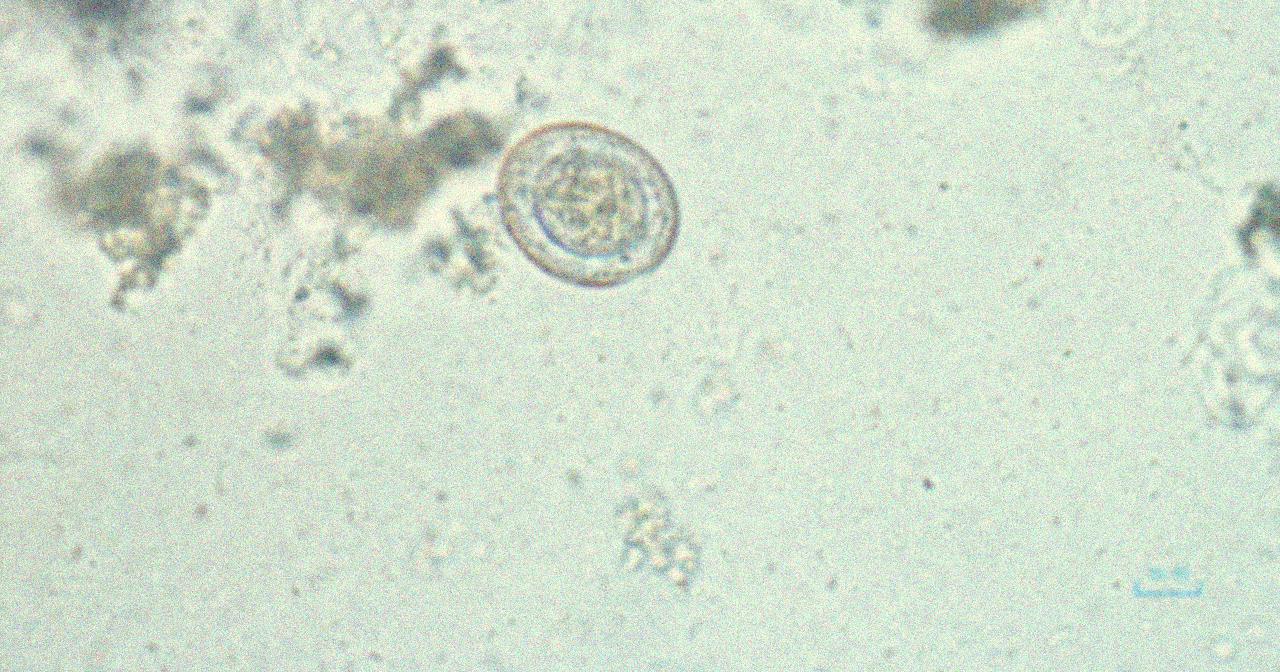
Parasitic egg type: Hymenolepis nana